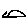
Label: circle